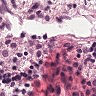
Metastatic tissue present: no